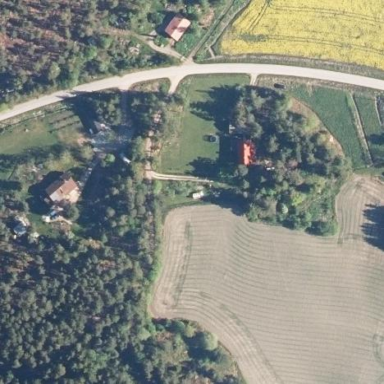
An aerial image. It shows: Rural residential area.